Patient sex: M
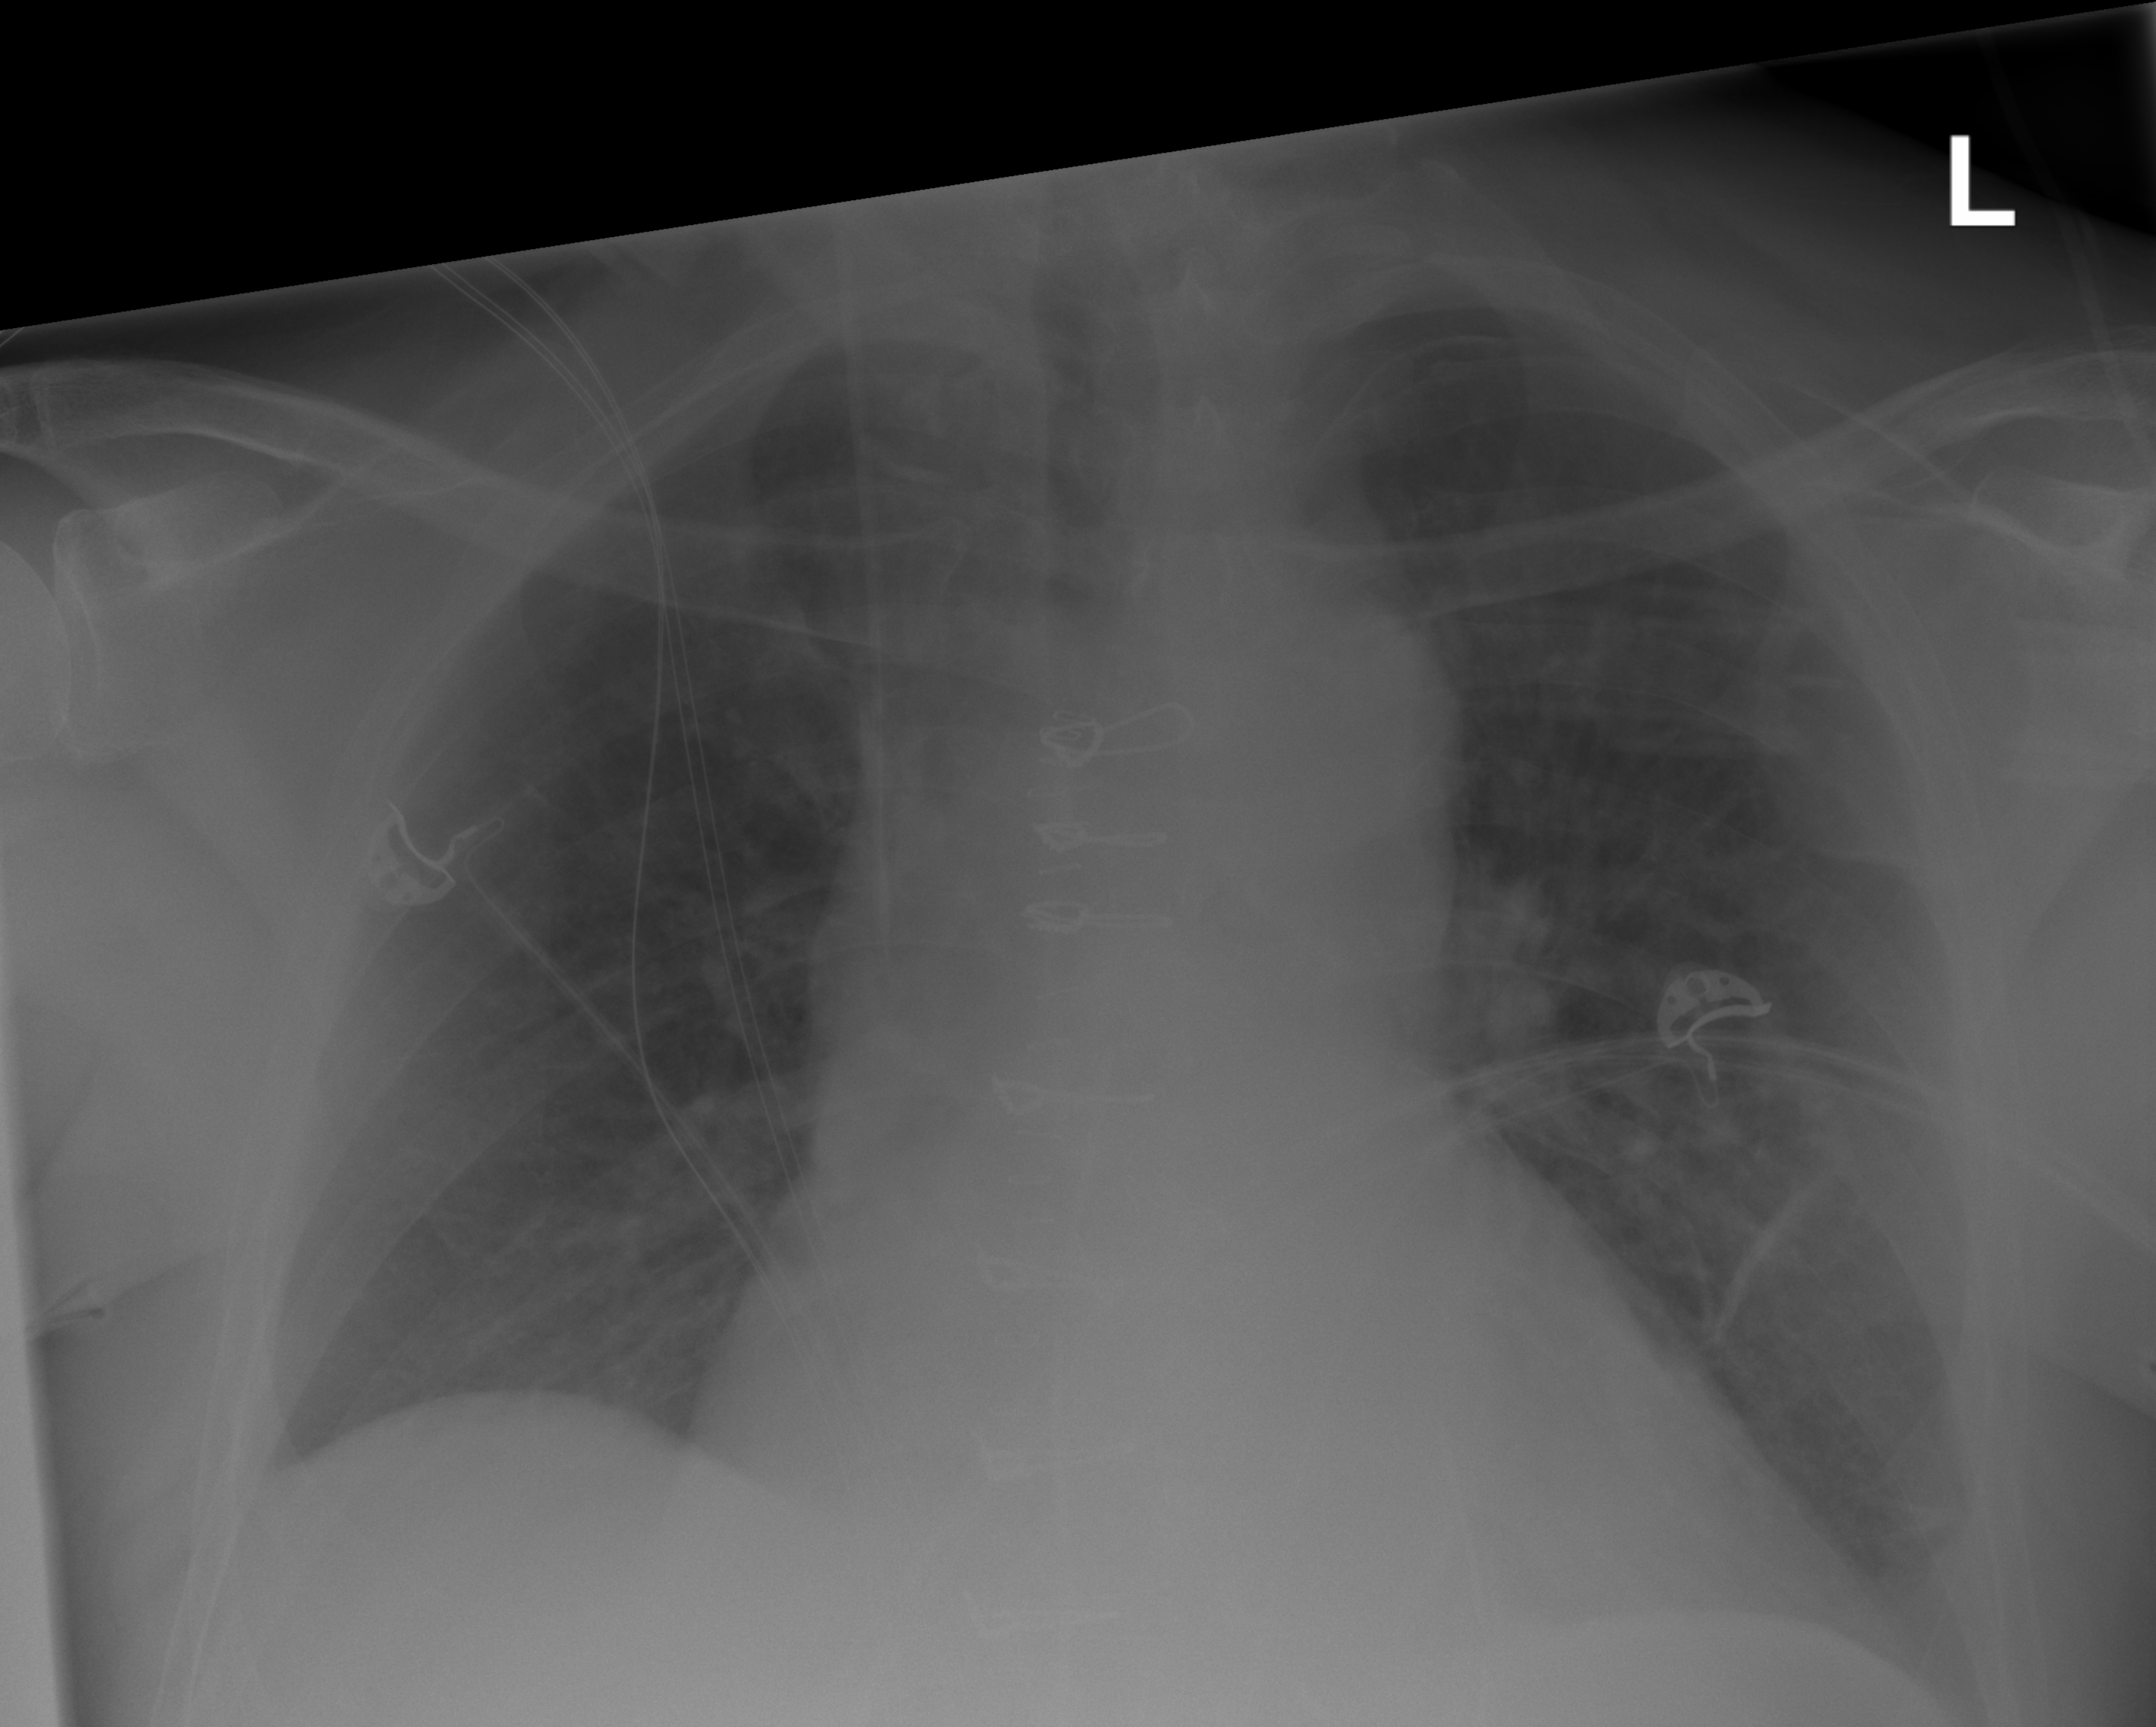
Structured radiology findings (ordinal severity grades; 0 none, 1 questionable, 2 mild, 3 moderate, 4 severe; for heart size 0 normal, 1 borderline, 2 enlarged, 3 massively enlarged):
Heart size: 2
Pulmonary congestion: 0
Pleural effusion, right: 0
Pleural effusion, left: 0
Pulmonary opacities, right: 0
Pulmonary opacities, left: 0
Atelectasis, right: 0
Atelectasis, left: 2